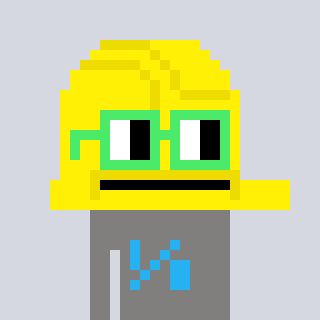
a pixel art character with square light green glasses, a construction helmet-shaped head and a bluegrey-colored body on a cool background